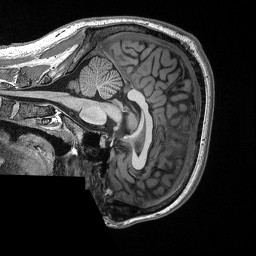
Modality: T1w
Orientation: sagittal
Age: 23
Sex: male